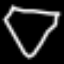
Label: diamond